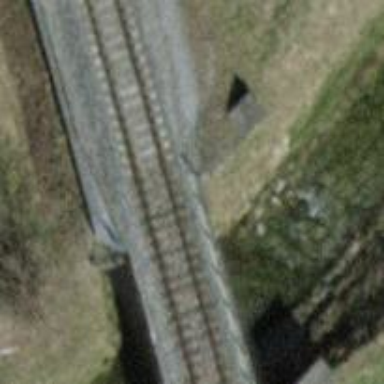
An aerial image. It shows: Bridge with contact line electrification.